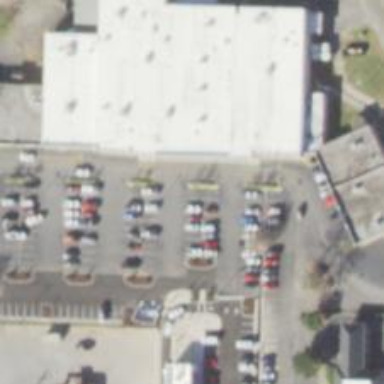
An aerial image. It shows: Parking space.